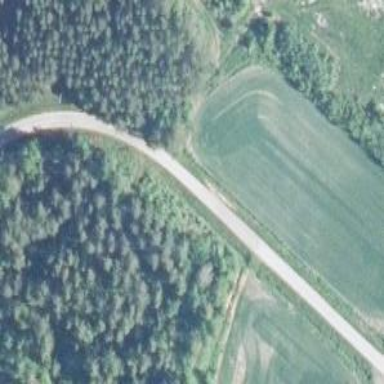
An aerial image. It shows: Unclassified road.